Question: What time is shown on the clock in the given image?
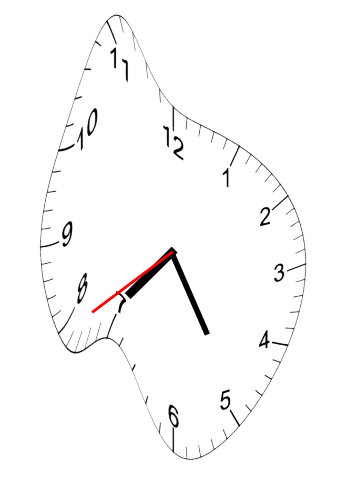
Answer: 07:24:39